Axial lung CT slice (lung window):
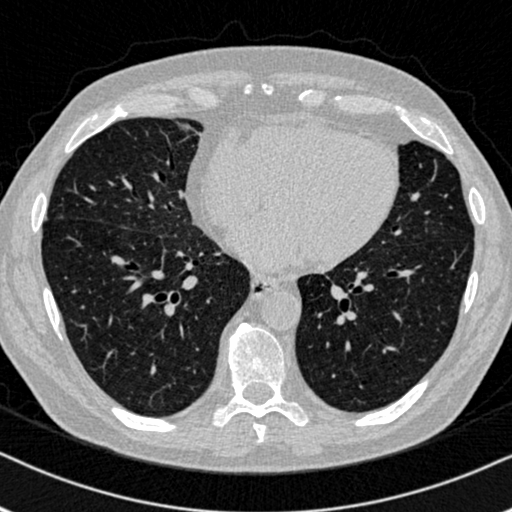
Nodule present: no